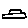
Label: car